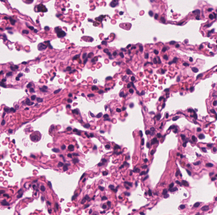
Tumor epithelial tissue: no
Tumor-associated stroma tissue: no
Normal tissue: yes